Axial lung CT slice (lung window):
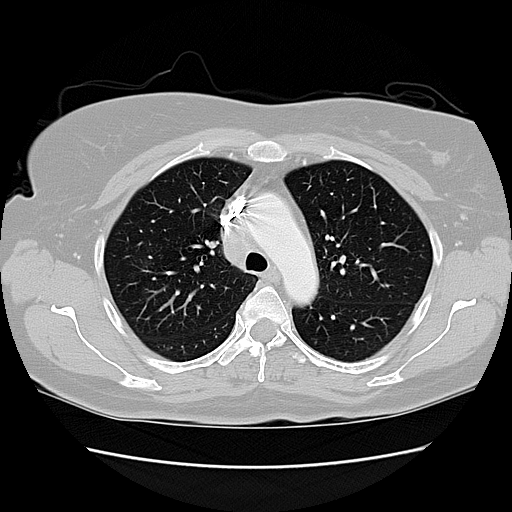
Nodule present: no